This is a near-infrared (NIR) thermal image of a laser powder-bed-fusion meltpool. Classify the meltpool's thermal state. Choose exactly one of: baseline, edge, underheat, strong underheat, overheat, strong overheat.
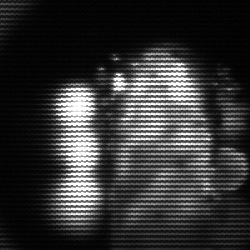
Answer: strong underheat